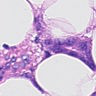
Metastatic tissue present: yes